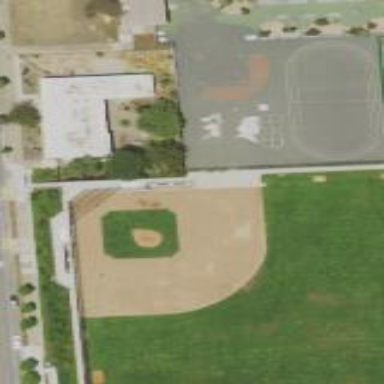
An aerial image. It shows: Compacted baseball pitch suitable for leisure land activities.